Field crop: maize
Growth stage: 2
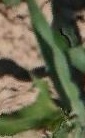
Species: maize